Current action and preconditions to check: path_clear

Your task: For each precondition in the list above, predict whether it will hold at this action.

Consider the current scene as observed from the mobile robot's camera, and analyze the predicted future states of all dynamic agents (e.g., people, animals, vehicles, or any moving entities) within the NEXT SECOND.

IMPORTANT: Only answer "very likely" if you are absolutely certain—based on strong, clear evidence—that a dynamic agent will violate the precondition in the predicted future state. Do NOT answer "very likely" for unlikely, ambiguous, or low-probability risks.

Ask yourself for each precondition: Is there a high probability, with clear and convincing evidence, that the predicted future states of any dynamic agent will interfere with the predicted future state of the currently executing action within the NEXT SECOND, causing that precondition to fail?

Assess the risk level based on these predictions. Use "likely" or "very likely" if motions create a clear risk of interference.

Use "neutral" or "improbable" if agents are nearby but their predicted paths are clearly diverging or non-conflicting.

Failure Risk Categories: "very improbable", "improbable", "neutral", "likely", "very likely"

Answer Format: Output ONLY the probability_of_failure value from these categories: "very improbable", "improbable", "neutral", "likely", "very likely"

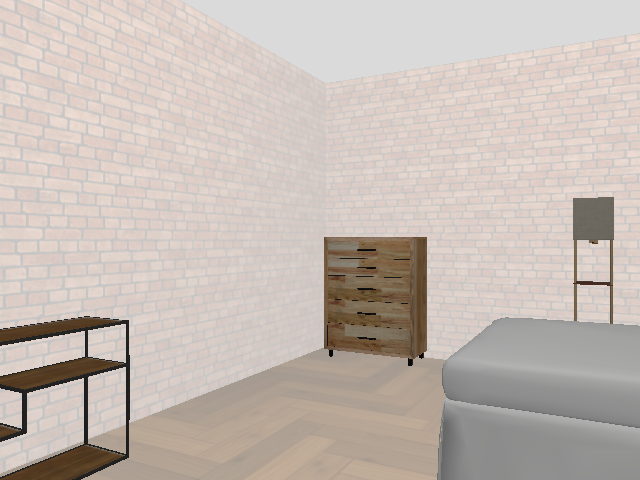

Answer: very improbable